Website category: jobs
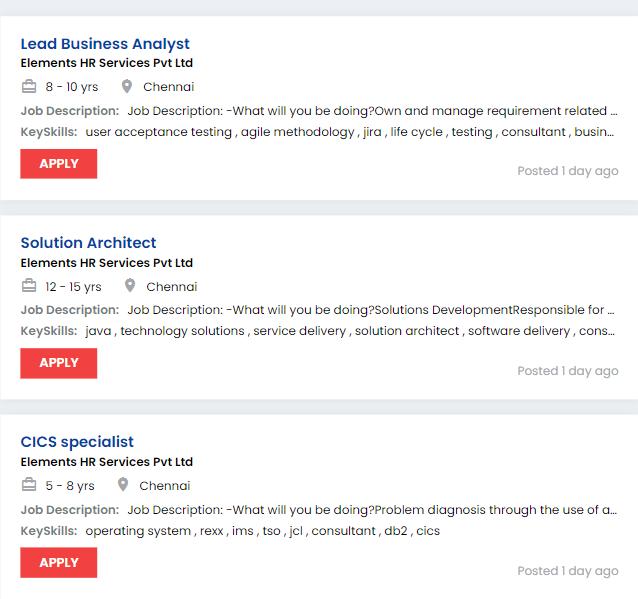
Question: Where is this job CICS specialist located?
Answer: Chennai

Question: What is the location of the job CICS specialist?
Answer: Chennai

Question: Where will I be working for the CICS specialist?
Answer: Chennai

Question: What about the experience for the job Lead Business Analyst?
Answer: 8 - 10 yrs

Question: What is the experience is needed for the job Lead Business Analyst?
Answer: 8 - 10 yrs

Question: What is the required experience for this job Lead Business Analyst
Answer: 8 - 10 yrs

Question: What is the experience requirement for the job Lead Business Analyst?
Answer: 8 - 10 yrs

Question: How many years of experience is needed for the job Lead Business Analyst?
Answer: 8 - 10 yrs

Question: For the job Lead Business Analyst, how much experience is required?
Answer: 8 - 10 yrs

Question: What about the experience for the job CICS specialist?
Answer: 5 - 8 yrs

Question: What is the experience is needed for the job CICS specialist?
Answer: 5 - 8 yrs

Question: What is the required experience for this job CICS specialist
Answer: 5 - 8 yrs

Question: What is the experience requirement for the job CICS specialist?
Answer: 5 - 8 yrs

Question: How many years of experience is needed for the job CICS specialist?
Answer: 5 - 8 yrs

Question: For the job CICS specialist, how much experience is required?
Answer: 5 - 8 yrs

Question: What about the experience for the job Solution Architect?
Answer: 12 - 15 yrs

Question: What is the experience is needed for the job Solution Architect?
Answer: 12 - 15 yrs

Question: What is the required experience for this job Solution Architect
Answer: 12 - 15 yrs

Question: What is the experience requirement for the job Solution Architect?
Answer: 12 - 15 yrs

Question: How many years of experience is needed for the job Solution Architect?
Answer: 12 - 15 yrs

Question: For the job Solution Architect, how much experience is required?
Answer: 12 - 15 yrs

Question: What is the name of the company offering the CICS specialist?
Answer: Elements HR Services Pvt Ltd

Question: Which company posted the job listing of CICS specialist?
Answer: Elements HR Services Pvt Ltd

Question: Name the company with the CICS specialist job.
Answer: Elements HR Services Pvt Ltd

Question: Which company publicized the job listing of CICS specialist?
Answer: Elements HR Services Pvt Ltd

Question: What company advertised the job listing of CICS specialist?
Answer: Elements HR Services Pvt Ltd

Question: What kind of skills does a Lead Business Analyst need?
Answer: user acceptance testing , agile methodology , jira , life cycle , testing , consultant , business design , agile

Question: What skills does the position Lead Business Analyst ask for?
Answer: user acceptance testing , agile methodology , jira , life cycle , testing , consultant , business design , agile

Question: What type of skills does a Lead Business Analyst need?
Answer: user acceptance testing , agile methodology , jira , life cycle , testing , consultant , business design , agile

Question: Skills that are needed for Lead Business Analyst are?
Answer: user acceptance testing , agile methodology , jira , life cycle , testing , consultant , business design , agile

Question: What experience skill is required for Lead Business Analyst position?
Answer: user acceptance testing , agile methodology , jira , life cycle , testing , consultant , business design , agile

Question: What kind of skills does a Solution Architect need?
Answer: java , technology solutions , service delivery , solution architect , software delivery , consultant , infrastructure , project delivery , it strategy

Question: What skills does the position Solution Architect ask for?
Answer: java , technology solutions , service delivery , solution architect , software delivery , consultant , infrastructure , project delivery , it strategy

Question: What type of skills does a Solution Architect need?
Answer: java , technology solutions , service delivery , solution architect , software delivery , consultant , infrastructure , project delivery , it strategy

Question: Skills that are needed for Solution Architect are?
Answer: java , technology solutions , service delivery , solution architect , software delivery , consultant , infrastructure , project delivery , it strategy

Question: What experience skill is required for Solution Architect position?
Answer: java , technology solutions , service delivery , solution architect , software delivery , consultant , infrastructure , project delivery , it strategy

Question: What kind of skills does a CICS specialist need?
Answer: operating system , rexx , ims , tso , jcl , consultant , db2 , cics

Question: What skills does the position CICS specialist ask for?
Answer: operating system , rexx , ims , tso , jcl , consultant , db2 , cics

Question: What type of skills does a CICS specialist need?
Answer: operating system , rexx , ims , tso , jcl , consultant , db2 , cics

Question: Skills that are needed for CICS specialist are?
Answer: operating system , rexx , ims , tso , jcl , consultant , db2 , cics

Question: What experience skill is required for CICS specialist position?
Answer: operating system , rexx , ims , tso , jcl , consultant , db2 , cics